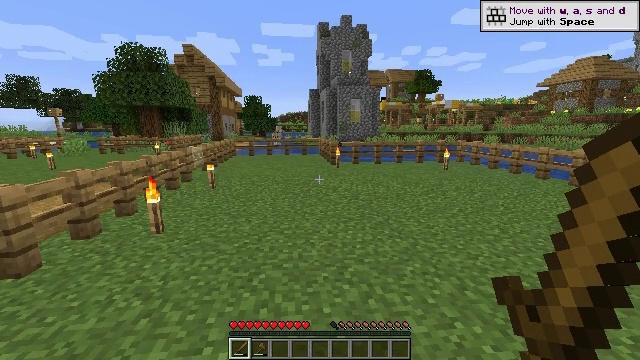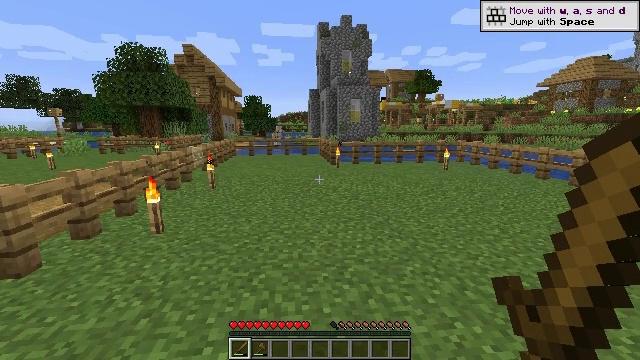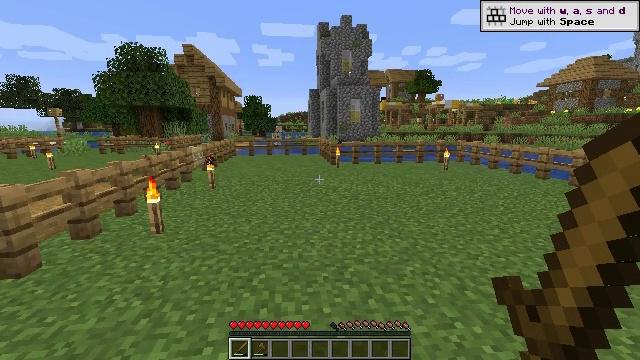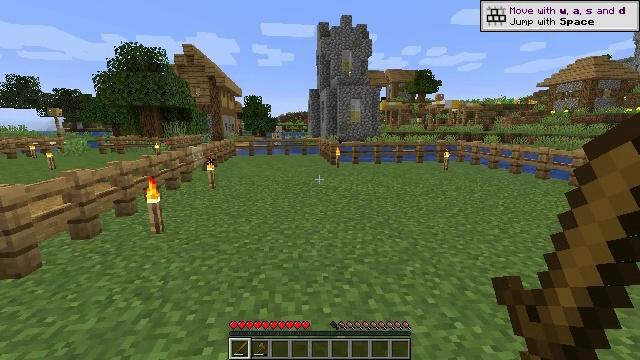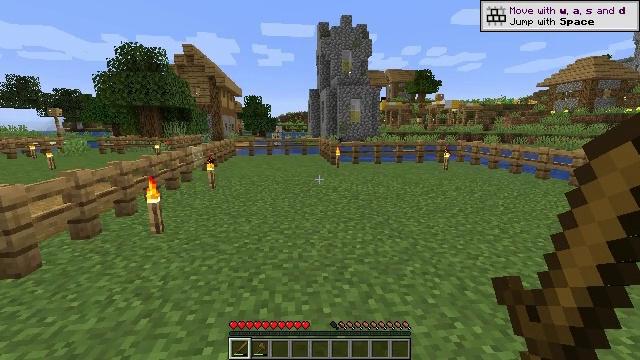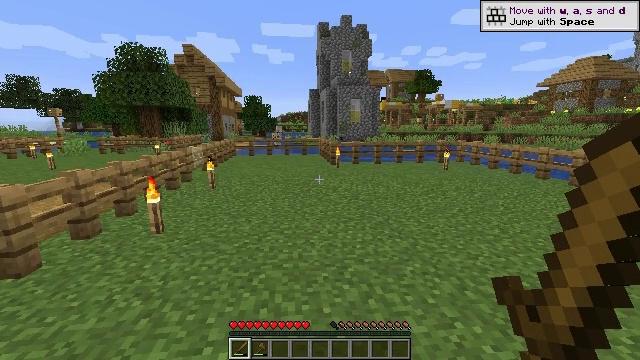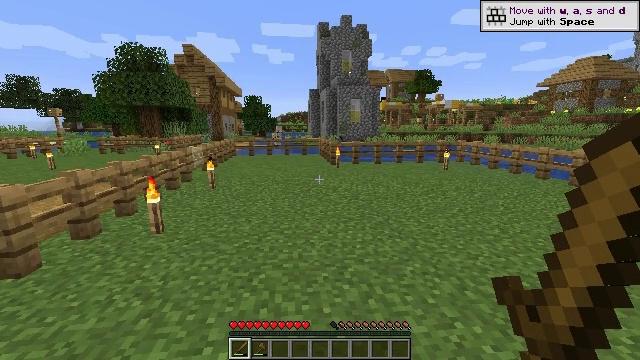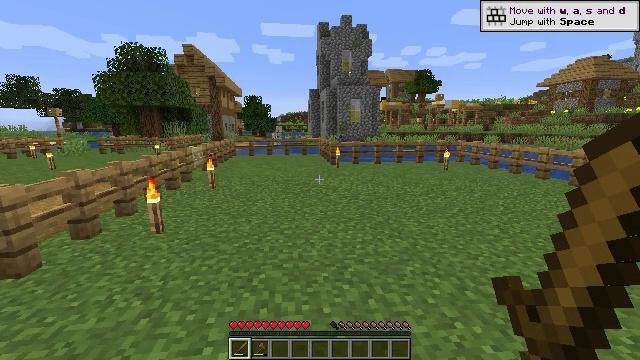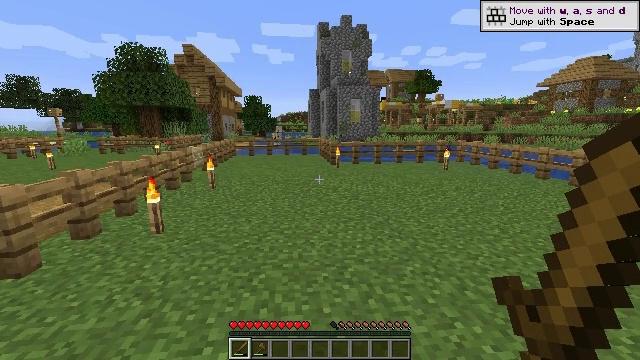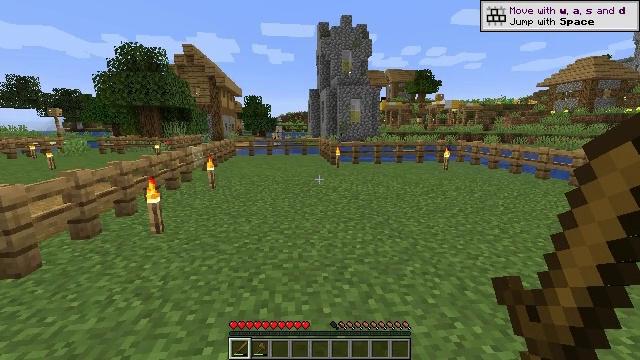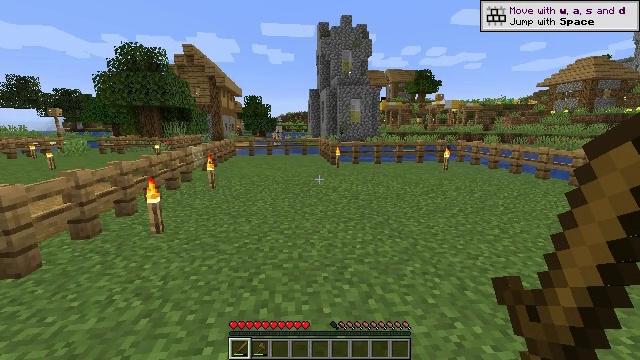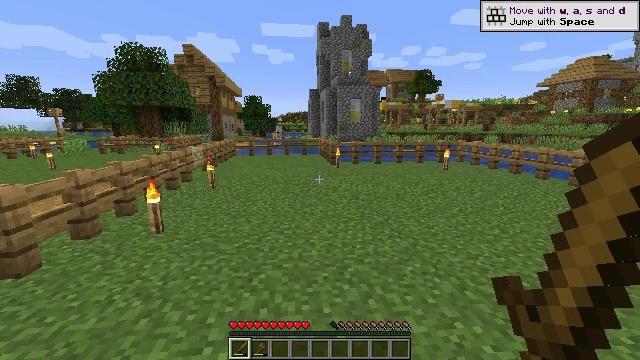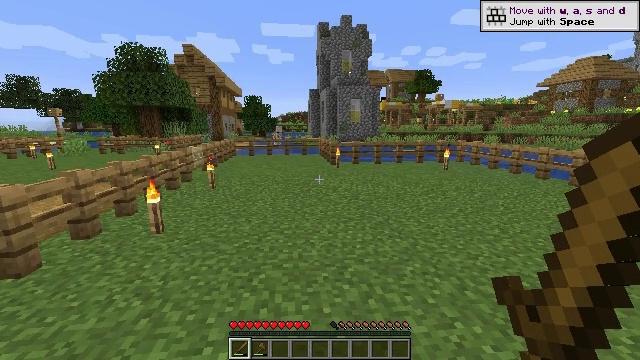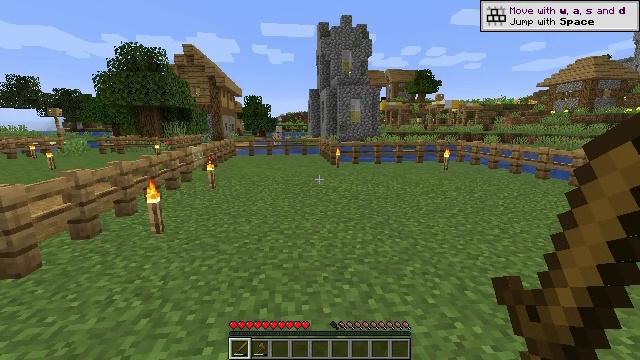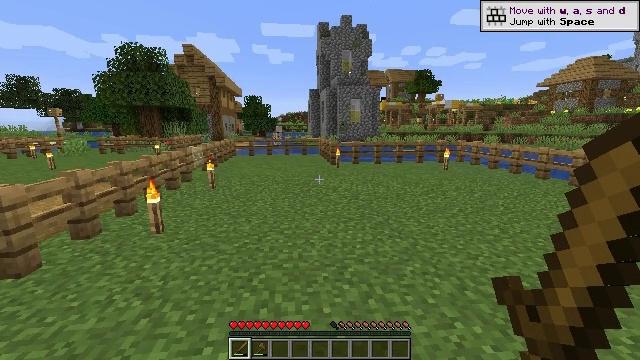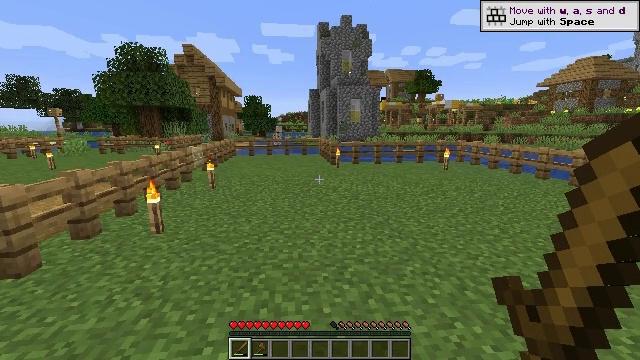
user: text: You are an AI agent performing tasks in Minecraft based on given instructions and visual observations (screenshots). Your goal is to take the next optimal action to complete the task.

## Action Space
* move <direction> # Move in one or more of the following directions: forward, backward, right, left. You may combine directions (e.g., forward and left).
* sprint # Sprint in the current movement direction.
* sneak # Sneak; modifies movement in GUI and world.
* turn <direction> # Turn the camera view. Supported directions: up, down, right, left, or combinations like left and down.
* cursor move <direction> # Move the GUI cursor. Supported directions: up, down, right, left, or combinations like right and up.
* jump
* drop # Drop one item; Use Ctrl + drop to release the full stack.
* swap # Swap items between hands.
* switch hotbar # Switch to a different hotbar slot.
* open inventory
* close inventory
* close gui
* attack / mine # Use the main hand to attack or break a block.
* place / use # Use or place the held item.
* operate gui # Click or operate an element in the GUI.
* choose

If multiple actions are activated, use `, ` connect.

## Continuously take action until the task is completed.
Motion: motion action
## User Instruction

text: Attack the hay block to get hay.
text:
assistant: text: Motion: no_op
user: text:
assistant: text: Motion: sprint
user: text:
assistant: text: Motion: sprint
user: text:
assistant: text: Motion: sprint
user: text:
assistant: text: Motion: sprint
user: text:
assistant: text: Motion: sprint
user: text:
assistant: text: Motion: sprint
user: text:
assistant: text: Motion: sprint
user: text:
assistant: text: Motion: sprint
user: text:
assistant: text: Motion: sprint
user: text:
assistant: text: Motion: sprint
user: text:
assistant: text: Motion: sprint
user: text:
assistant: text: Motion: sprint
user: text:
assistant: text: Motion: sprint
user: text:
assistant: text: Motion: sprint
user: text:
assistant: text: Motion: sprint
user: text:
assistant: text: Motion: sprint
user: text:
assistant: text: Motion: move forward, sprint
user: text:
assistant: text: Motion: move forward, sprint
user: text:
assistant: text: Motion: move forward, sprint
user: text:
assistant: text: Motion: move forward, sprint
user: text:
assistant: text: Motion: move forward, sprint
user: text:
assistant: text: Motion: move forward, sprint
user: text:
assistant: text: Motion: move forward, sprint
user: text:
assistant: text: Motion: move forward, sprint, turn left
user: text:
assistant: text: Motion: move forward, sprint, turn left
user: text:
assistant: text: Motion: move forward, sprint, turn left
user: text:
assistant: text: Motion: move forward, sprint, turn left
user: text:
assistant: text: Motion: move forward, sprint, turn left
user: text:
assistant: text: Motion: move forward, sprint, turn left